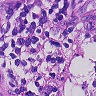
Metastatic tissue present: yes